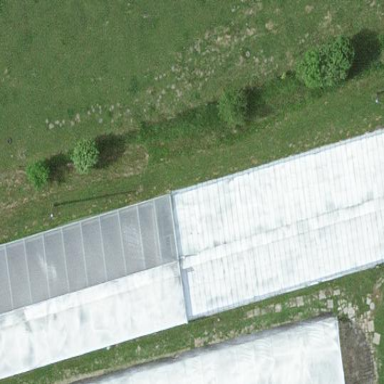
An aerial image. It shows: Greenhouse.